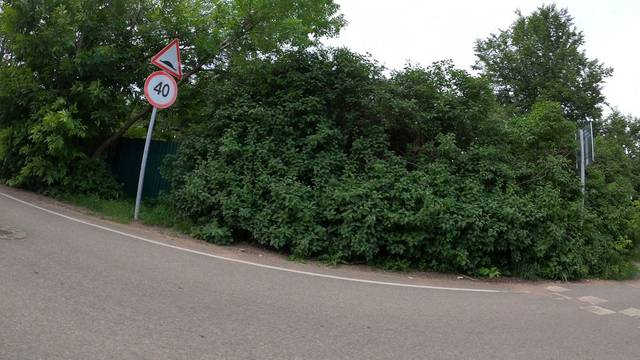
Region: Russia
Coordinates: 55.918, 36.864